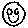
Label: smiley face